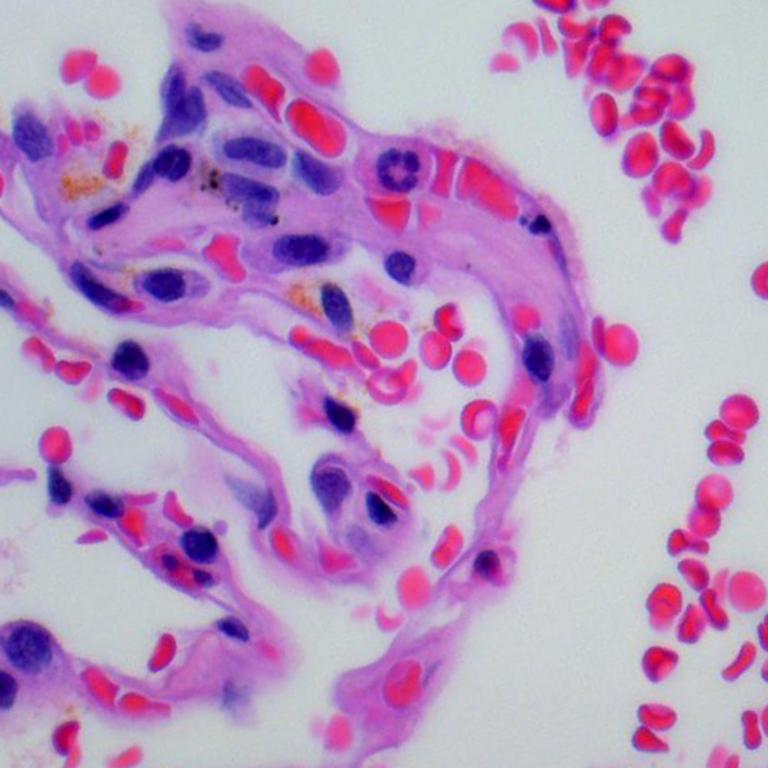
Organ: lung
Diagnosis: benign